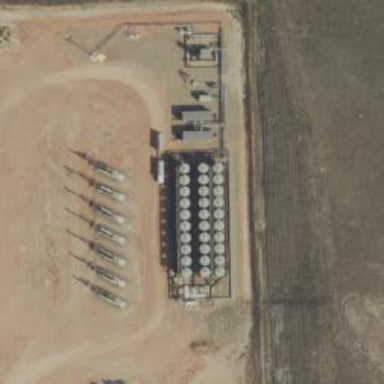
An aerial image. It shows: Storage tank with man-made structure.